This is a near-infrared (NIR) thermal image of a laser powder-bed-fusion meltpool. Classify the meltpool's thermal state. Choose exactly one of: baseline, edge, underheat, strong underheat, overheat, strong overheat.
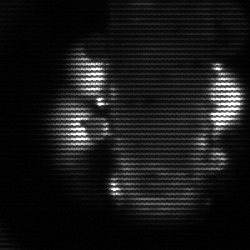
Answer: strong underheat